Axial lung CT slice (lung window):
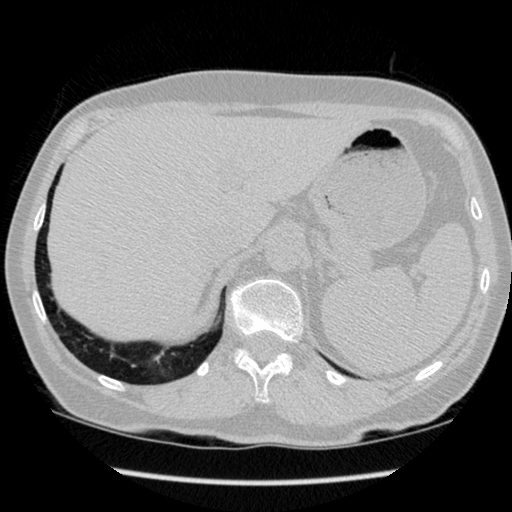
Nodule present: no